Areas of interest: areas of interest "Zhejiang University of Technology Natatorium"
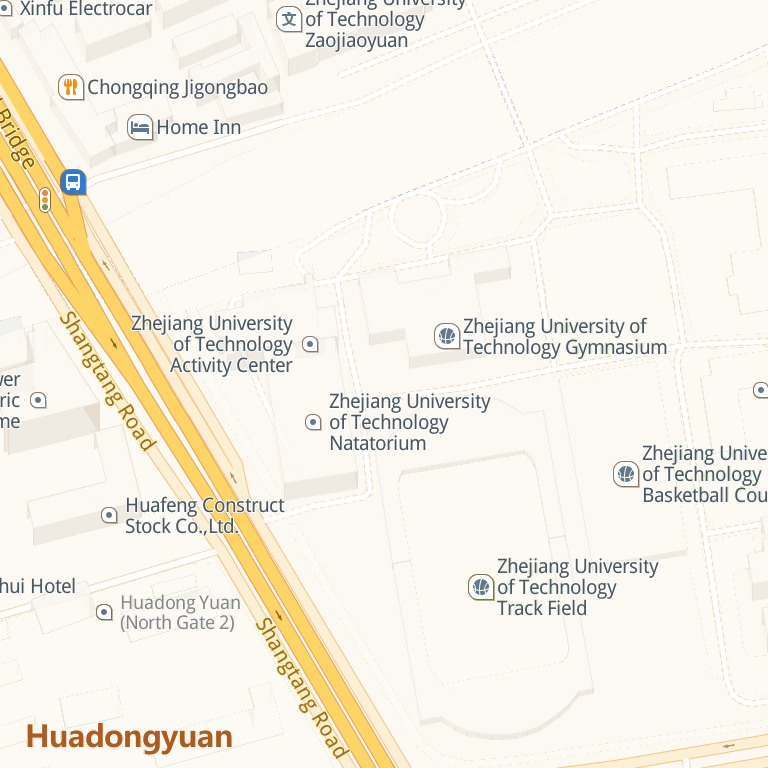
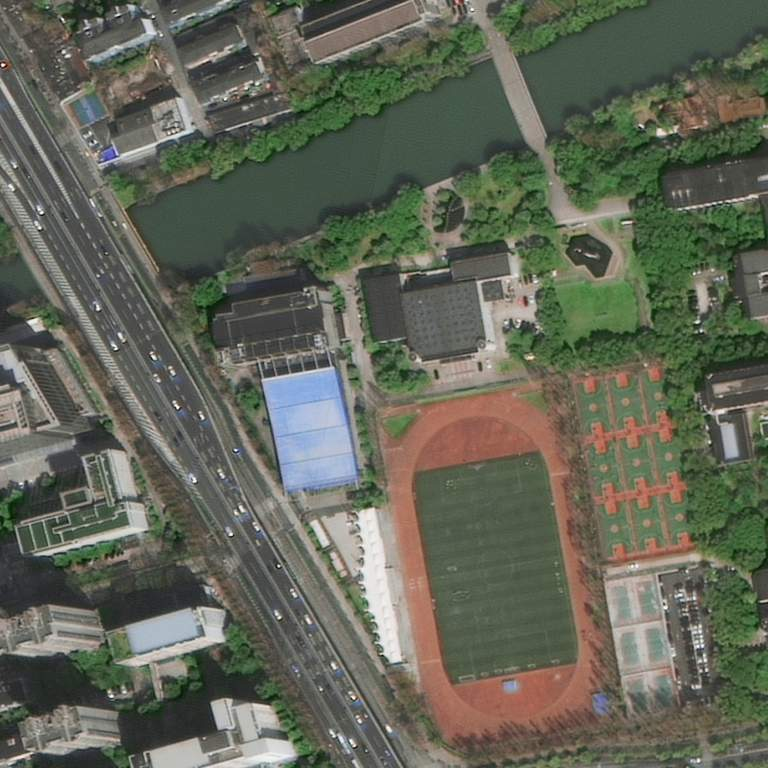